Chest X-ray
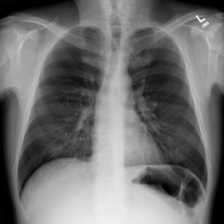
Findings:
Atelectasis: negative
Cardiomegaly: negative
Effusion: negative
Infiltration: negative
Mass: negative
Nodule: negative
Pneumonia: negative
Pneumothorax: negative
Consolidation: negative
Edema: negative
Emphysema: negative
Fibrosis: negative
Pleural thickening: negative
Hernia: negative